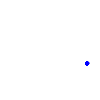
Particle: electron